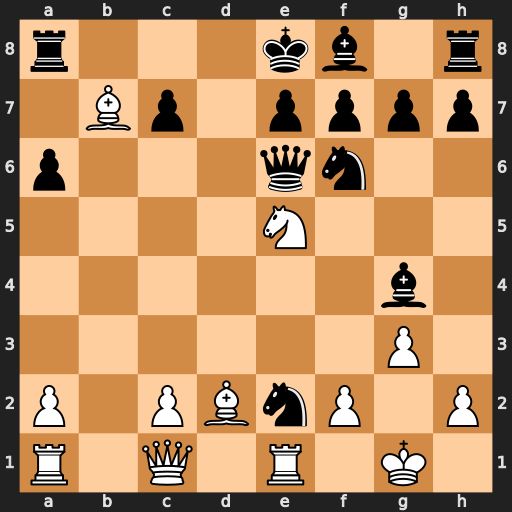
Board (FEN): r3kb1r/1Bp1pppp/p3qn2/4N3/6b1/6P1/P1PBnP1P/R1Q1R1K1
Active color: w
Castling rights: kq
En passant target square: -
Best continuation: Rxe2 Bxe2 Bc6+ Qxc6 Nxc6